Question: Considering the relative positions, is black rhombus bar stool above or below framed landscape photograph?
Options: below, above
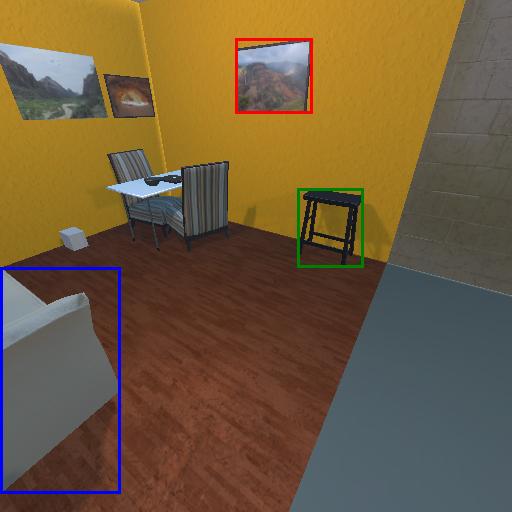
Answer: below